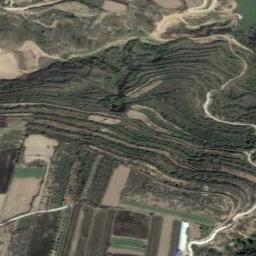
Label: terrace